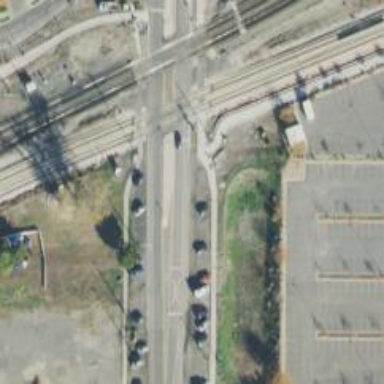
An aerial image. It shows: Crossing for the railway.